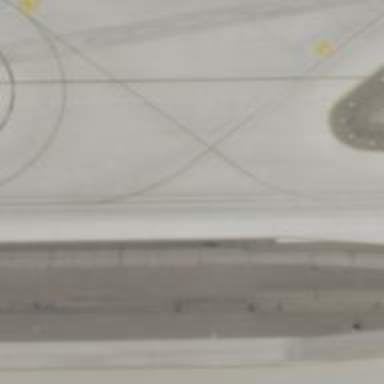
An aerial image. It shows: View of taxiway at the airport.